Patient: sex M, age 52
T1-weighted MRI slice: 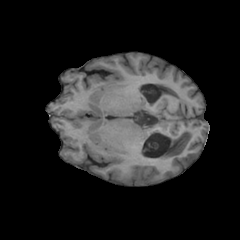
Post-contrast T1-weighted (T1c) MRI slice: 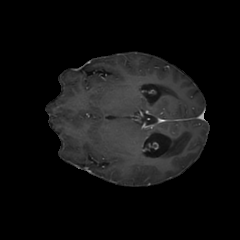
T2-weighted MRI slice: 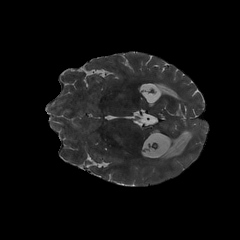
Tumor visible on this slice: no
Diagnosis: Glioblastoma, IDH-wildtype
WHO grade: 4